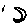
Label: moon